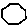
Label: hexagon